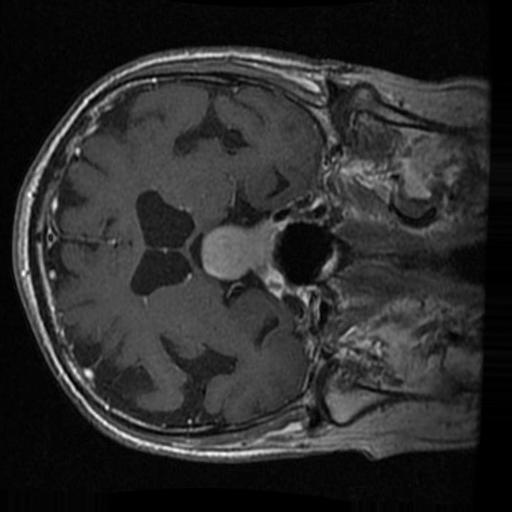
Label: brain_tumor